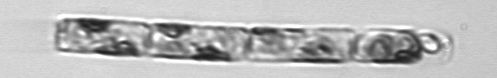
Label: Guinardia_delicatula_TAG_internal_parasite